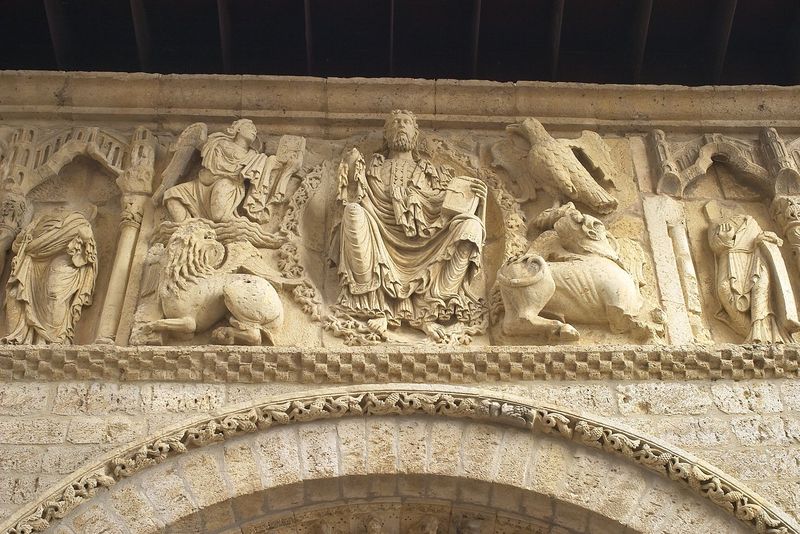
Titel: Kirche Santiago in Carrion de los Condes
Standort: Carrion de los Condes, Kirche Santiago (EU - E)
Schlagwörter: adler, flügel, gott, hand, himmel, kopf, mann, schatten, umhang, vogel, blume, frau, licht, gebäude, tiere, beige, muster, ornament, alt, bart, bibel, falten, stein, steine, figur, gewand, sitzend, kreis, engel, skulptur, relief, bogen, mauer, ziegel, figuren, rundbogen, querformat, könig, detail, dekor, ornamente, tor, fugen, buch, torbogen, kranz, sims, herrschaftlich, jesus, löwe, heilige, fresko, heilig, herscher, imperial, römisch, umrandet, skulturen, weiss ich nicht, dummes bild, elngel